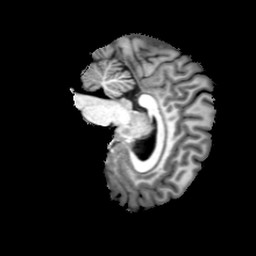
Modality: T1w
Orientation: sagittal
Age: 20
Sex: male
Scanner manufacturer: philips
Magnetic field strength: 3 T
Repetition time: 0.0082 s
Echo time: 0.0037 s